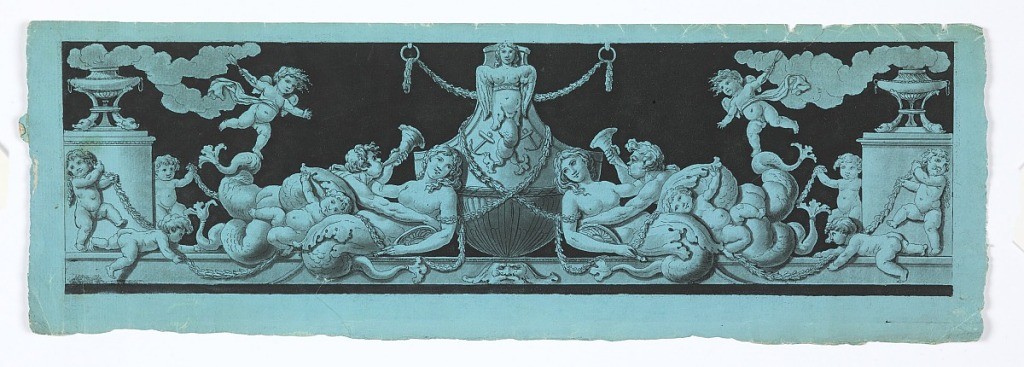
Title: Border
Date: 1787
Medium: Printed on handmade paper
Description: Central urn with female figure-head, with mythical male and female figure in reclining position on either side. At ends are pedestals with smoking altars. Printed in black on blue paper.